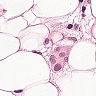
Metastatic tissue present: yes